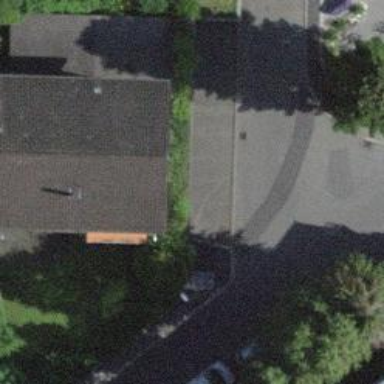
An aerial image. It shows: Kerb serving as barrier.